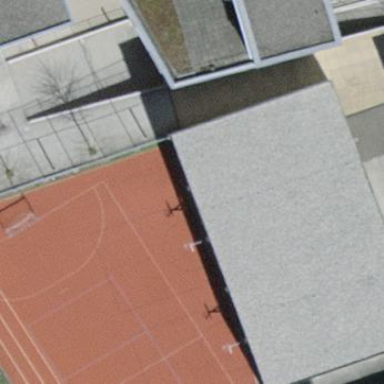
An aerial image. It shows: School building.